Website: apple
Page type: billing-address
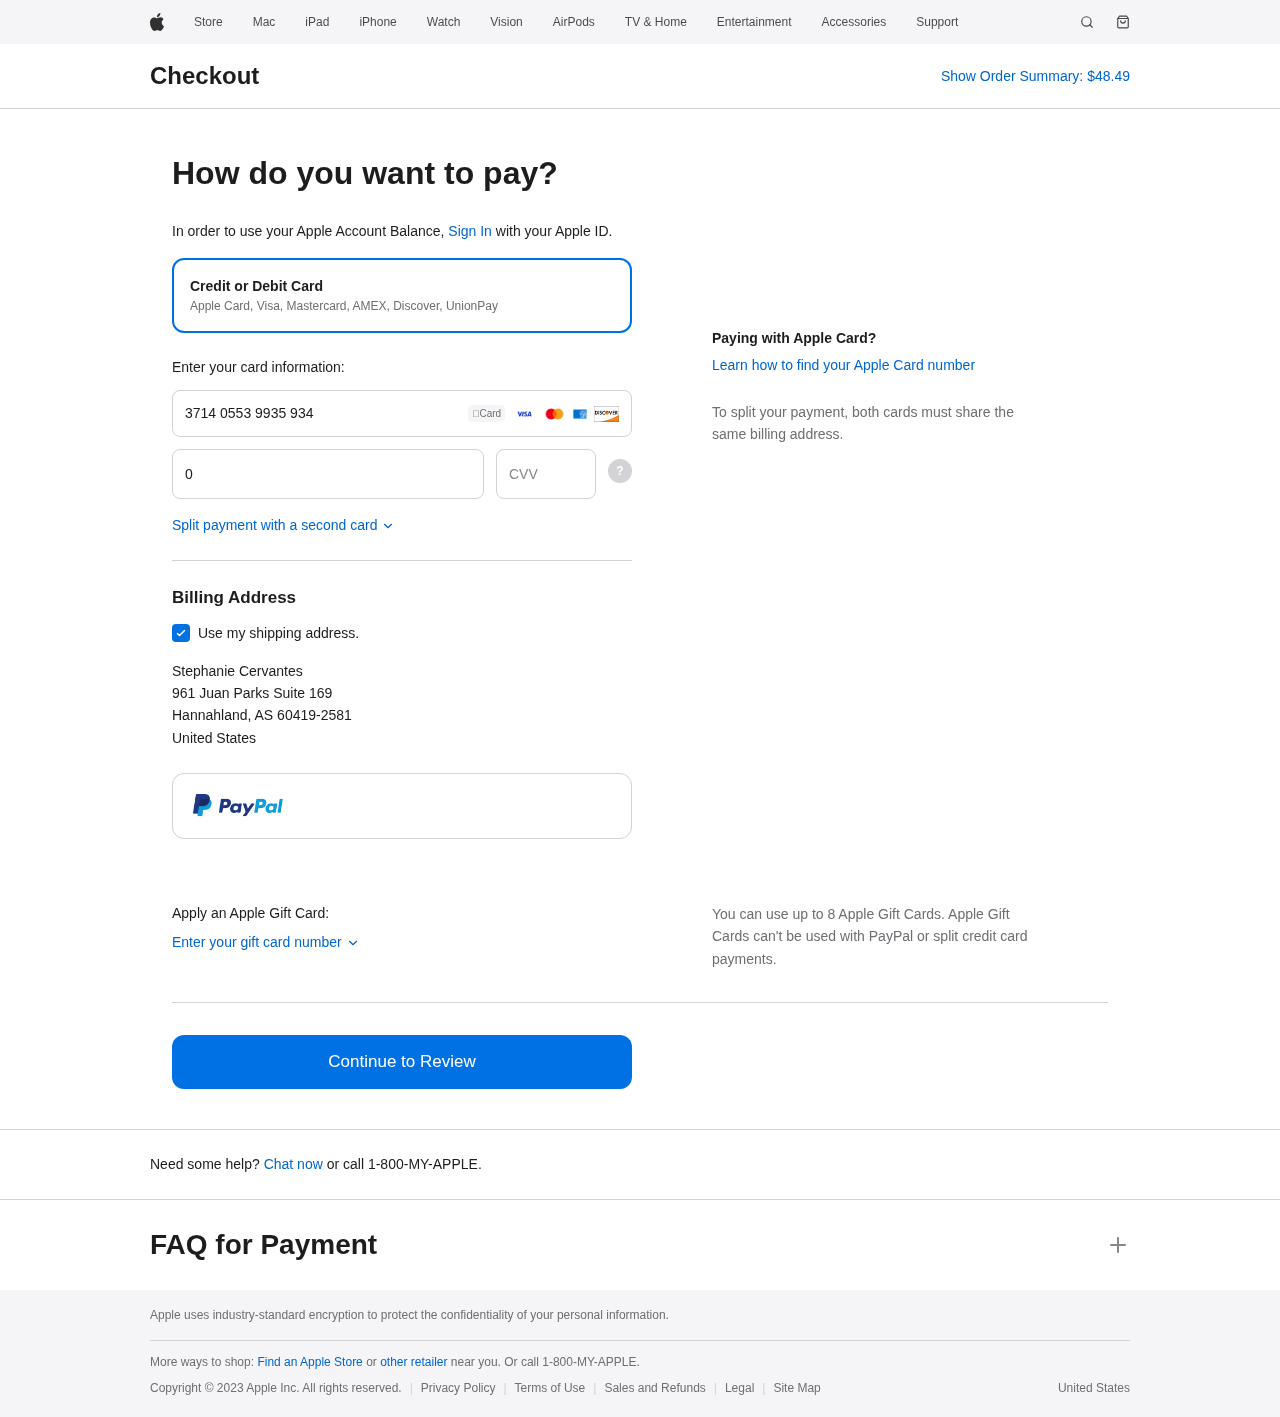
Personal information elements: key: PII_CARD_CVV
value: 4230
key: PII_CARD_EXPIRY
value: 08/30
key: PII_CARD_NUMBER
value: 3714 0553 9935 934
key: PII_CITY
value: Hannahland
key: PII_COUNTRY
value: United States
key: PII_FULLNAME
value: Stephanie Cervantes
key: PII_POSTCODE_FULL
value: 60419-2581
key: PII_STATE_ABBR
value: AS
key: PII_STREET
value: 961 Juan Parks Suite 169
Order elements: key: ORDER_TOTAL
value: $48.49